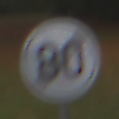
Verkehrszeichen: EndeGeschwindigkeit80
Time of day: Midday
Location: Outdoor (Nature)
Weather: Overcast
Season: Autumn
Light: Natural